Field crop: maize
Growth stage: 1
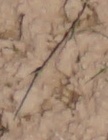
Species: lolium